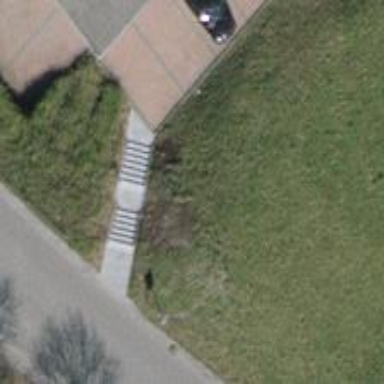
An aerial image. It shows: Set of steps on the road.